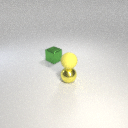
small green metal cube behind small yellow metal sphere